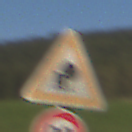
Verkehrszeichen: UnzureichendesLichtraumprofil
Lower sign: Geschwindigkeit80
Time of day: MorningAfternoon
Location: Outdoor (Nature)
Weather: PartlyCloudy
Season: NotSpecified
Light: Natural